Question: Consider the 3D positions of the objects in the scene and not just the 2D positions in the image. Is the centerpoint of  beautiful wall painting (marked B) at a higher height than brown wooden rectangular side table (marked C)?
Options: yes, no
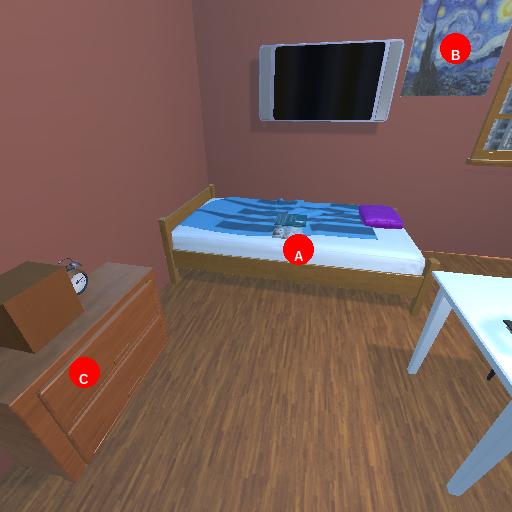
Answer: yes